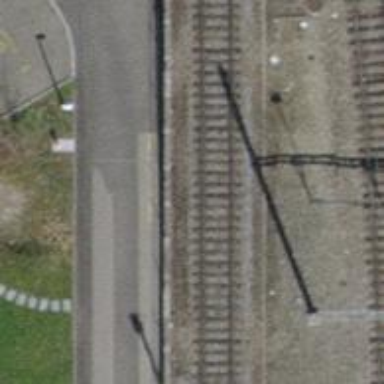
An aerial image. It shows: Single-track railway with electrified contact lines.